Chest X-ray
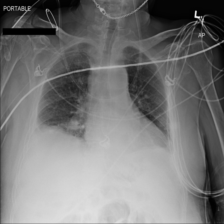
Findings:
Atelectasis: negative
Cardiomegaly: negative
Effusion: negative
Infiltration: negative
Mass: negative
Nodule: negative
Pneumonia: negative
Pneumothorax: negative
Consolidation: negative
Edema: negative
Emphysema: negative
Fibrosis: negative
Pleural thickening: positive
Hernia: negative